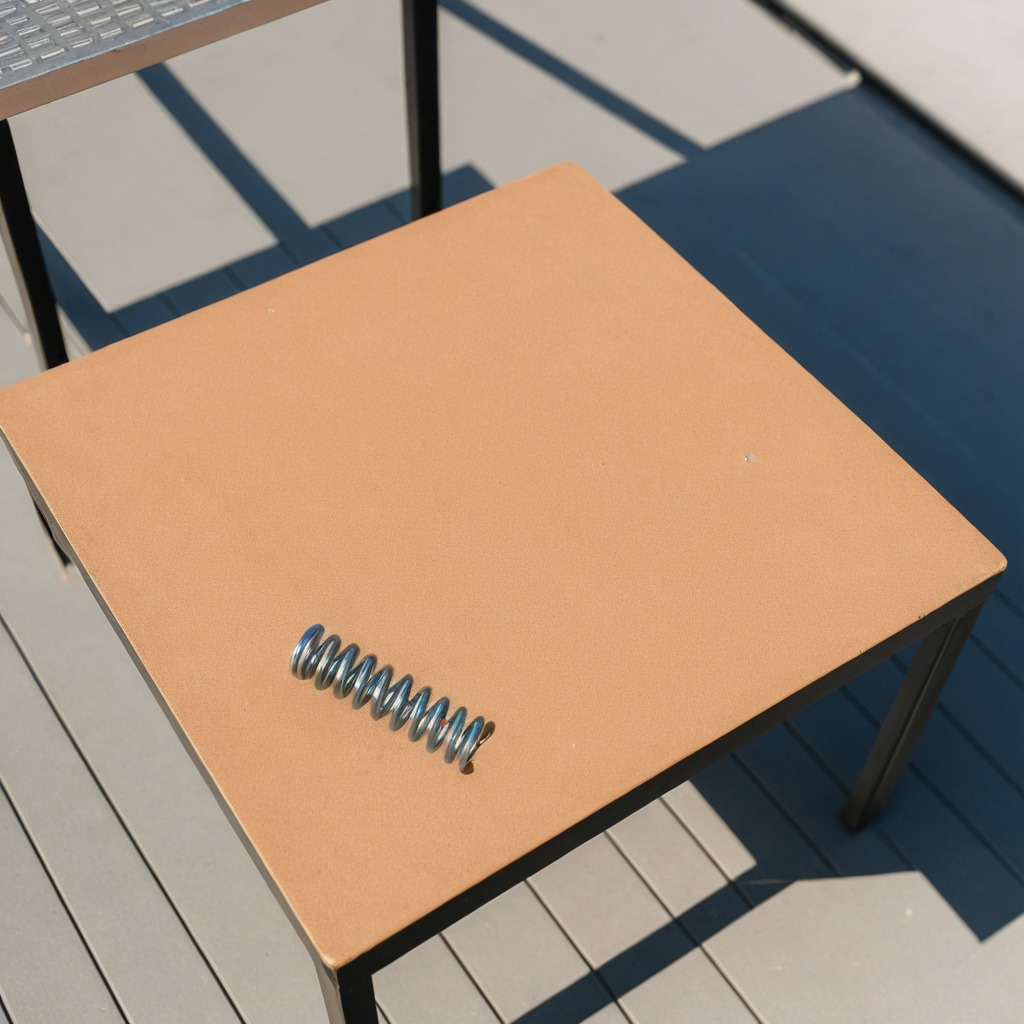
A coiled metal spring lies on the table.